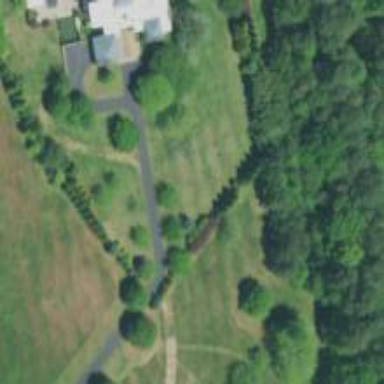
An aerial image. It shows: Driveway.